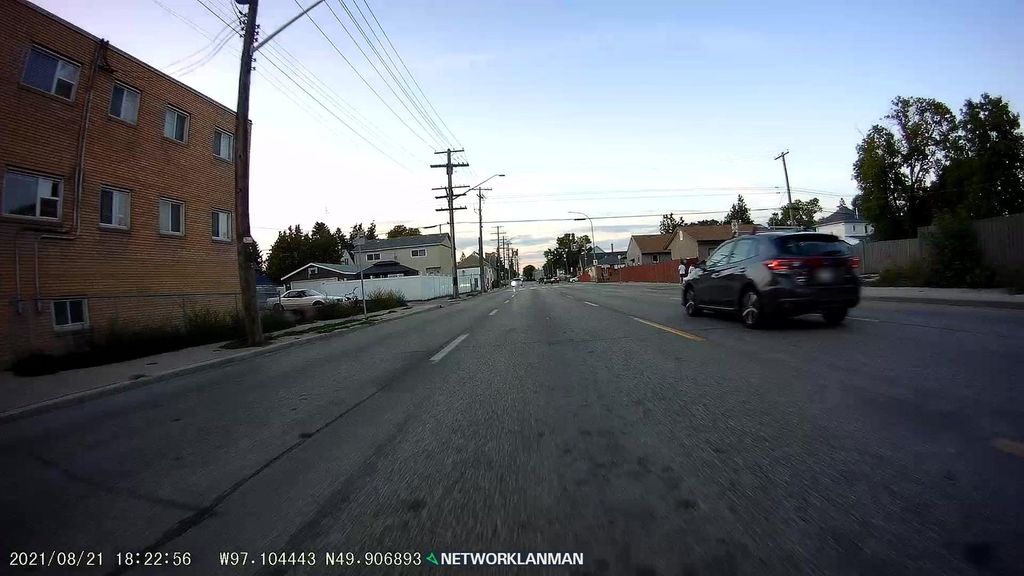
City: winnipeg